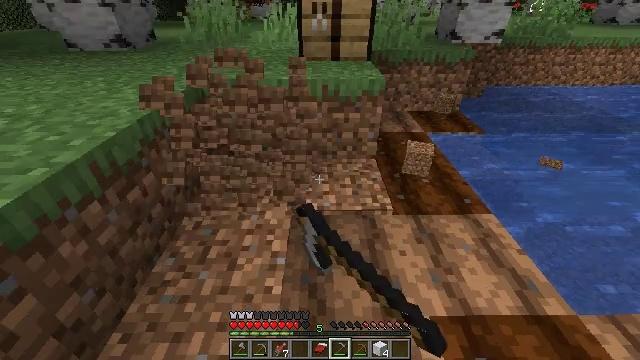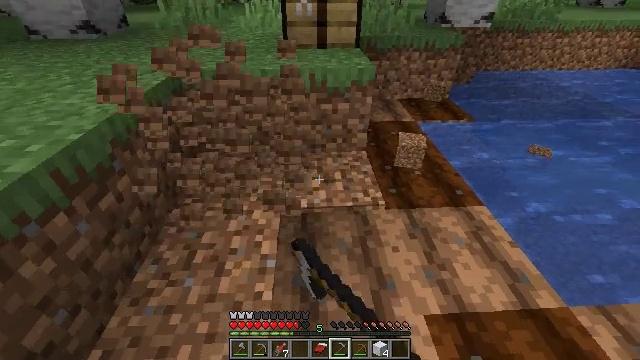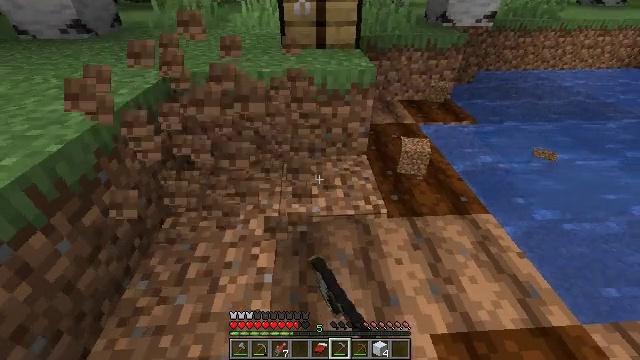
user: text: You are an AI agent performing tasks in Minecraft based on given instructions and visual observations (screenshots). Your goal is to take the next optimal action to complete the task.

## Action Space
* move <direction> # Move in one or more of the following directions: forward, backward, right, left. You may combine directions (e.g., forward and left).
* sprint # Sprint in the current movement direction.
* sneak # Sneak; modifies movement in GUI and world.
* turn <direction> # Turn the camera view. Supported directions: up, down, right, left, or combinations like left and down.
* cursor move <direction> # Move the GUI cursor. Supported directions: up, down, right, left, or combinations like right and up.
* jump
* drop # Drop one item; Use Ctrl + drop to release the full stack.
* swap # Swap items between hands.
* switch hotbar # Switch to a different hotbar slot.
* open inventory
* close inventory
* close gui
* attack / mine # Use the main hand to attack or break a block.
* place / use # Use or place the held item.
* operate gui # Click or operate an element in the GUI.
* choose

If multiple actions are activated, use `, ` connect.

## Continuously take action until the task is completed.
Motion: motion action
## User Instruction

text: Harvest grass block to clear the area.
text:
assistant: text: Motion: move forward, turn right and down, attack / mine
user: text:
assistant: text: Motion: no_op
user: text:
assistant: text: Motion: use / place